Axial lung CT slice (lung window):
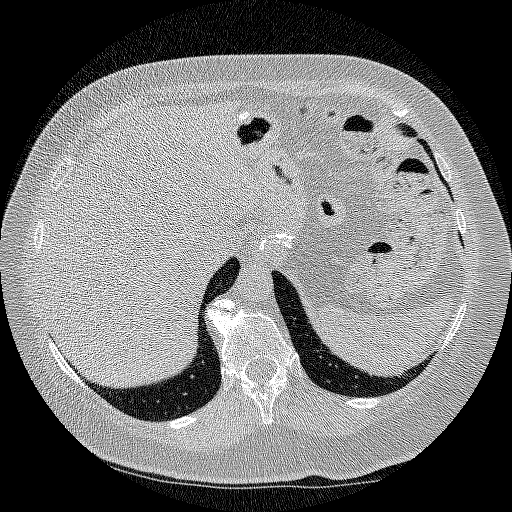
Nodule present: no